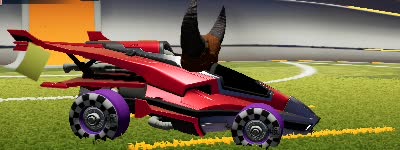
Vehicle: aftershock